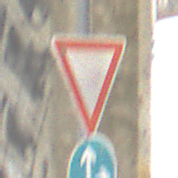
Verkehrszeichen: VorfahrtGewaehren
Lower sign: VorgeschriebeneFahrtrichtungGeradeausOderRechts
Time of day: MorningAfternoon
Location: Roofed (Suburban)
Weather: PartlyCloudy
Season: Winter
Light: Natural